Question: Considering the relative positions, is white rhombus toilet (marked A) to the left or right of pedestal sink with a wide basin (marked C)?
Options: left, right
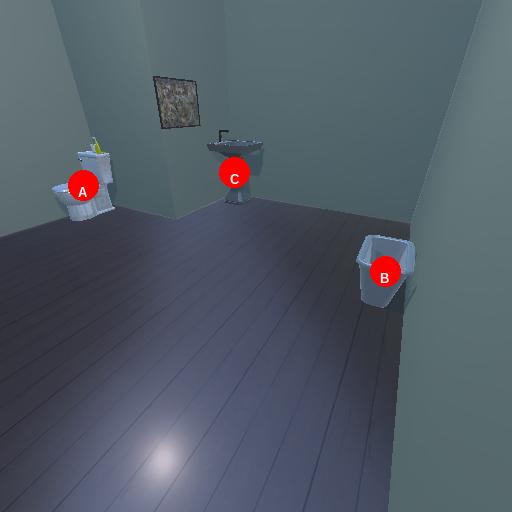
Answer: left